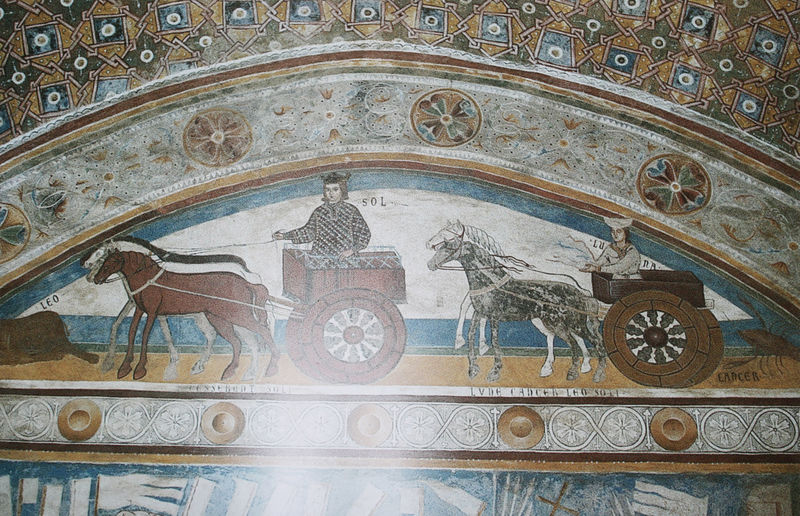
Titel: Großer Saal, Sol und Luna
Standort: Angera
Institution: Rocca di Angera
Schlagwörter: blau, gemälde, himmel, mann, weiß, gelb, ocker, bewegung, blumen, braun, frau, grau, hut, hüte, männer, schmuck, szene, rot, tier, tiere, tuch, beige, muster, ornament, wand, geschichte, mensch, kirche, sonne, gold, decke, kind, schleifen, karren, kreis, pferd, pferde, reiter, rund, räder, zügel, schrift, bogen, fahne, farben, giebel, formen, kutsche, kutschen, speichen, rad, wagen, könig, inschrift, verzierung, wandgemälde, wandmalerei, schild, mond, hummer, gewölbe, deko, gestirne, sternbild, sternenhimmel, kreise, kutscher, peitsche, mosaik, mythologie, schimmel, halbrund, fries, fuchs, götter, löwe, fresko, rappen, streitwagen, sol, sonnengott, wandbild, fahrer, gespann, sternzeichen, leo, quadrat, lenker, fresco, acht, krebs, wagenlenker, tief, kleeblatt, inschriften, wölbung, pferdewagen, latein, wandbemalung, restauration, bogenfeld, kalender, firmament, astrologie, luna, ornemente, unendlich, secco, skorpion, planeten, sonnenwaagen, lenken, waagenlenker, mozaik, astrologische zeichen, cancer, gesüann, ornanmentband, pferdewaagen, schimmel brauner, gespänne, antiker radreifen